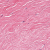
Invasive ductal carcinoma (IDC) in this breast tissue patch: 0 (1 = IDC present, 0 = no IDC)